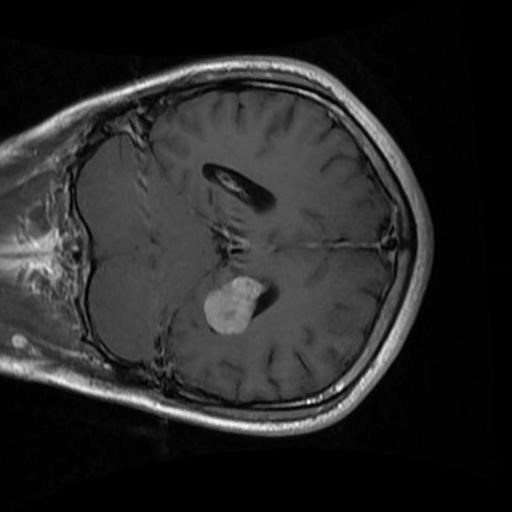
Label: brain_menin